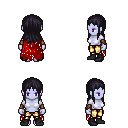
a pixel art fantasy rpg character, female body template, dark elf, purple skin, red tattered cape, gold greaves, raven unkempt hairstyle, leather bracers, black shoes, four views (front, back, left, right), 2x2 character sprite sheet, small pixel art, hard edges, no anti-aliasing